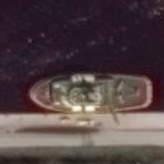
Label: civil